Aerial crown-view tile of a tropical tree (Barro Colorado Island, Panama), acquired 20240813:
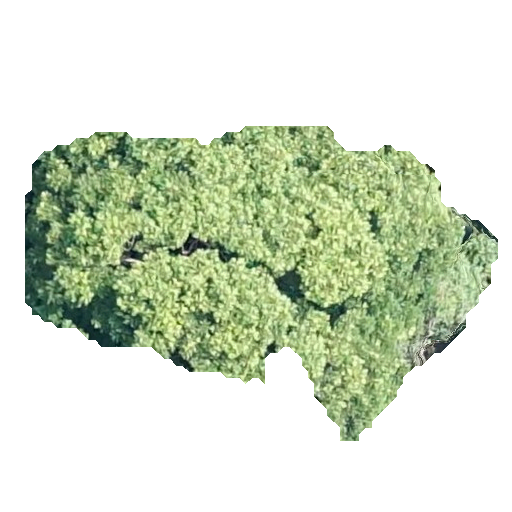
Species: Dipteryx oleifera
GBIF accepted scientific name: Dipteryx oleifera
Crown area: 148.063 m²